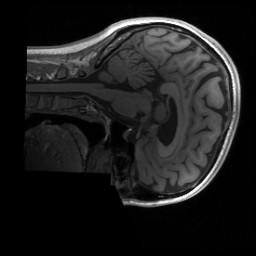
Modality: T1w
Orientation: sagittal
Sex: female